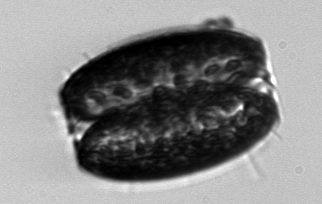
Label: Thalassiosira